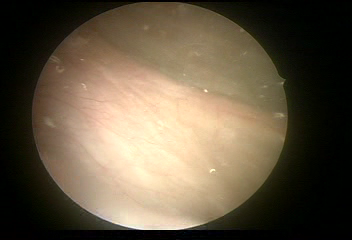
Modality: WLC
Class: Normal mucosa
Bladder cancer association: No